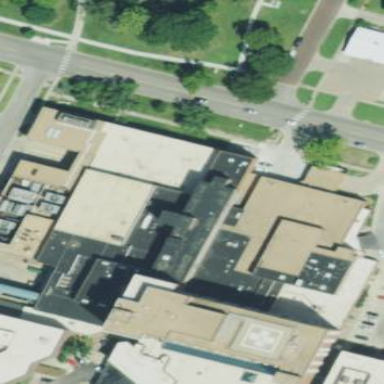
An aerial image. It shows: Hospital building.